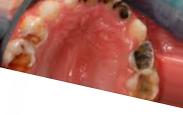
Condition: Caries